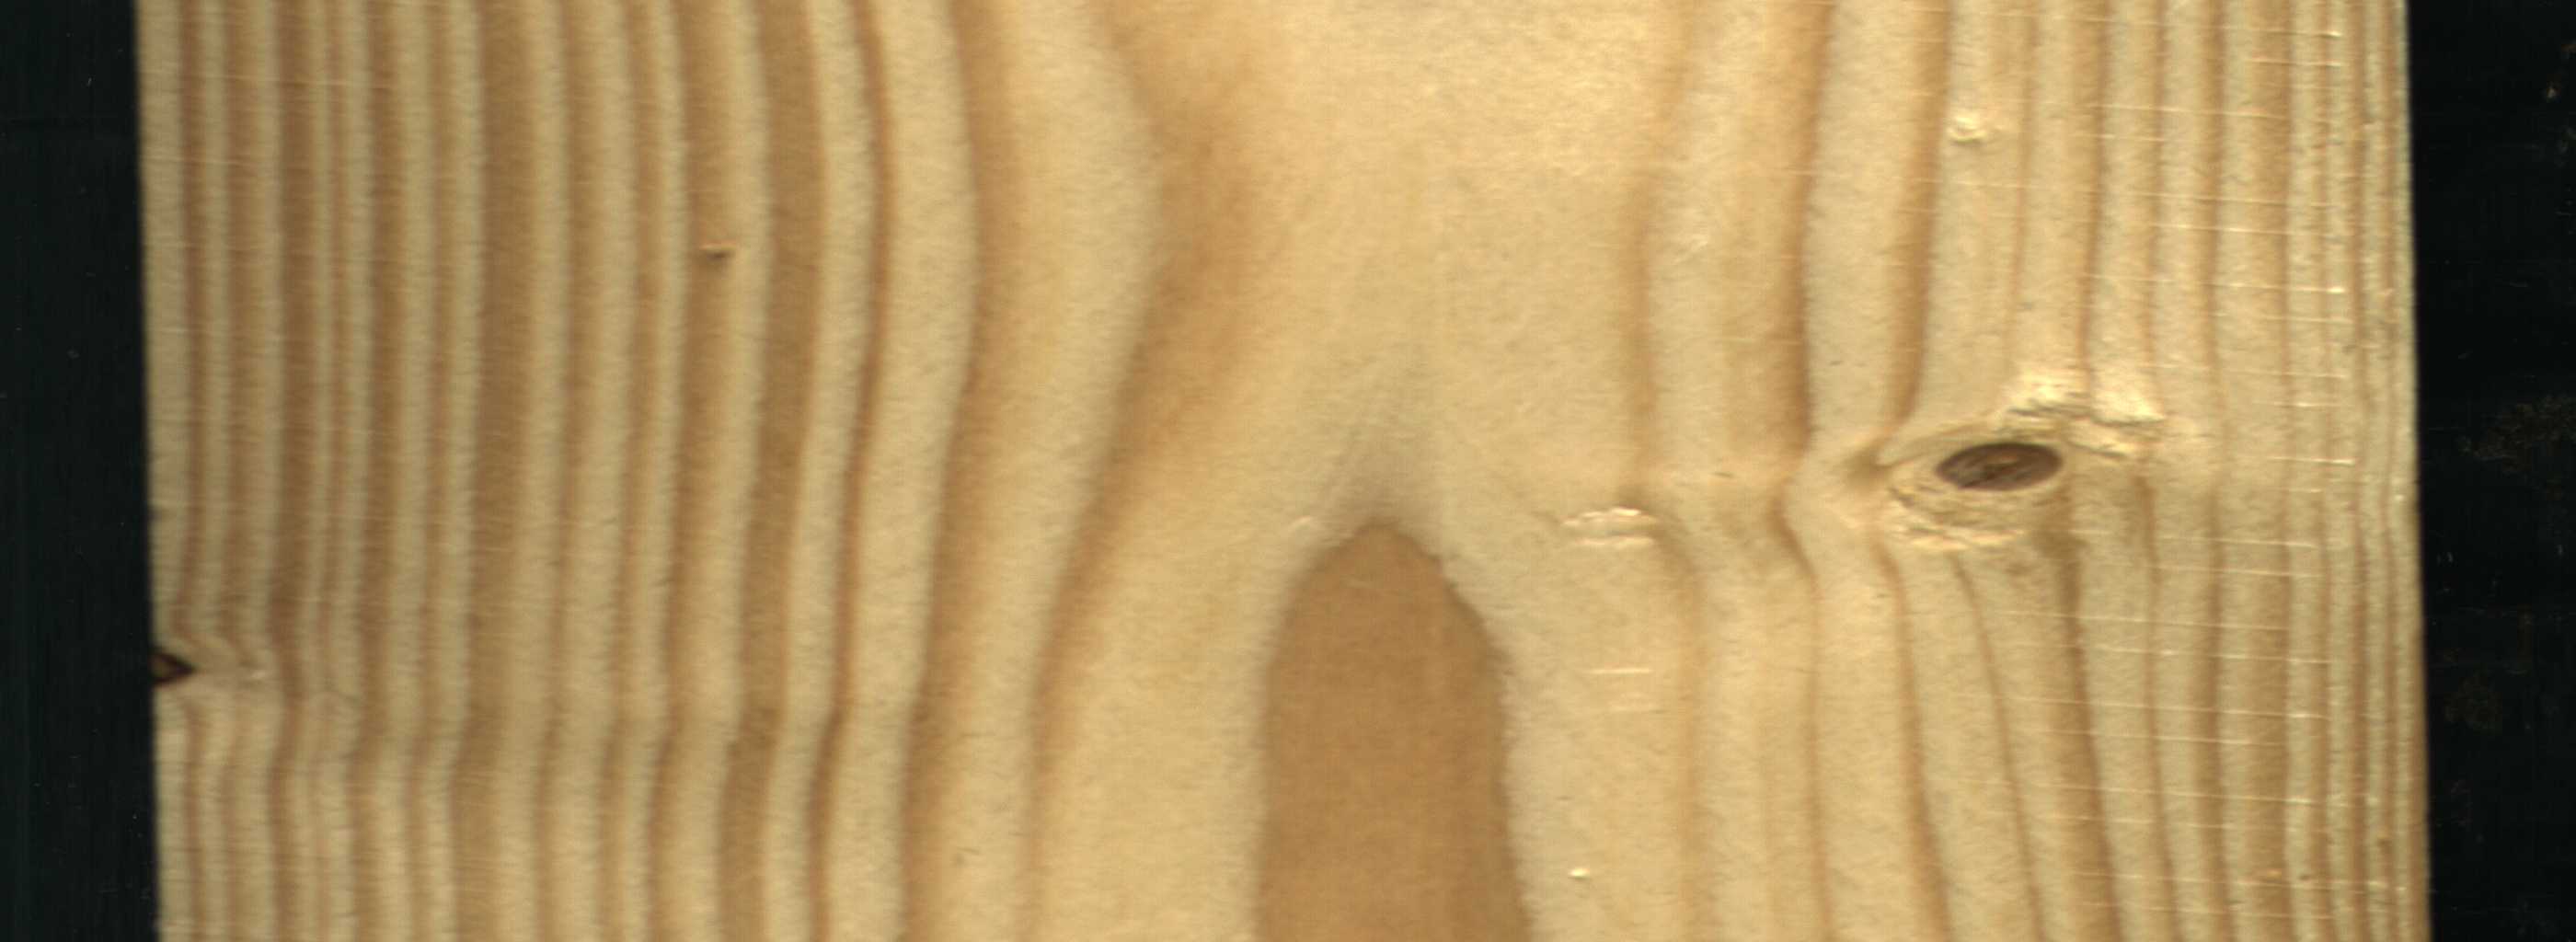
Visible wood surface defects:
Knot_missing
Live_Knot